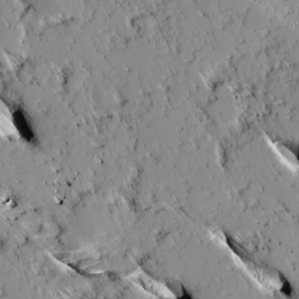
Label: non_frost